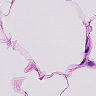
Metastatic tissue present: no